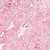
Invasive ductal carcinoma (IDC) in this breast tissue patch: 0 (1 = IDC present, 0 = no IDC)